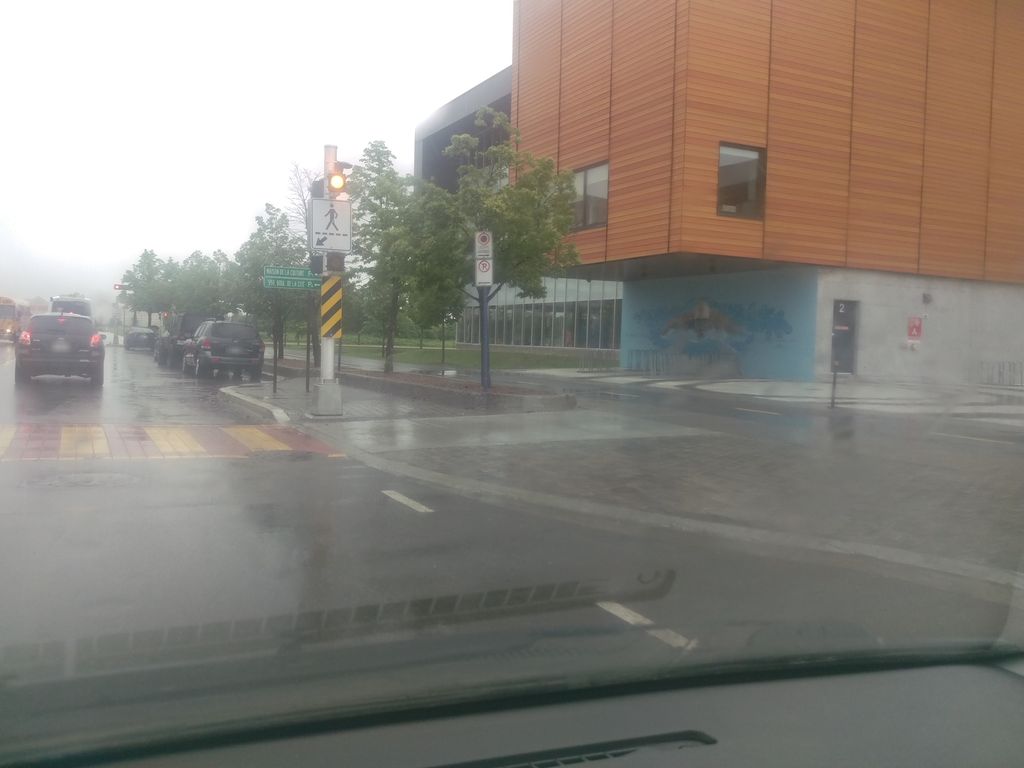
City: ottawa-gatineau